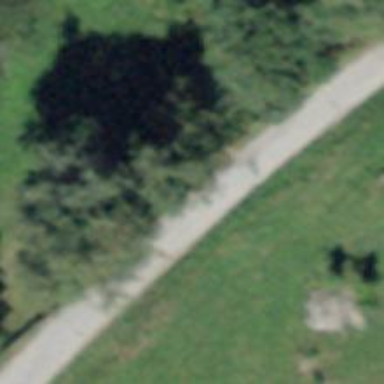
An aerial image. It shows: Unclassified road.